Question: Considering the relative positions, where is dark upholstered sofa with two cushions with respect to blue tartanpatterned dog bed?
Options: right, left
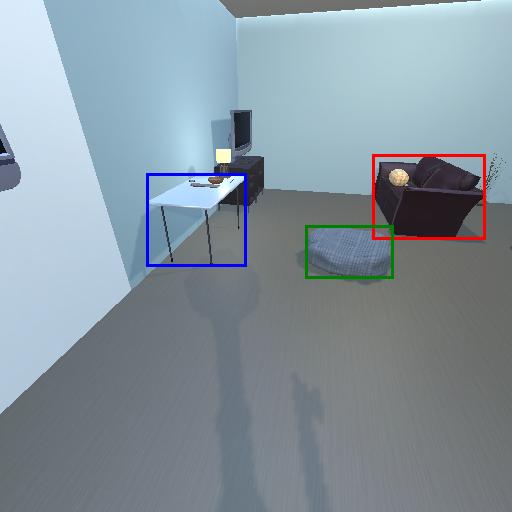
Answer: right